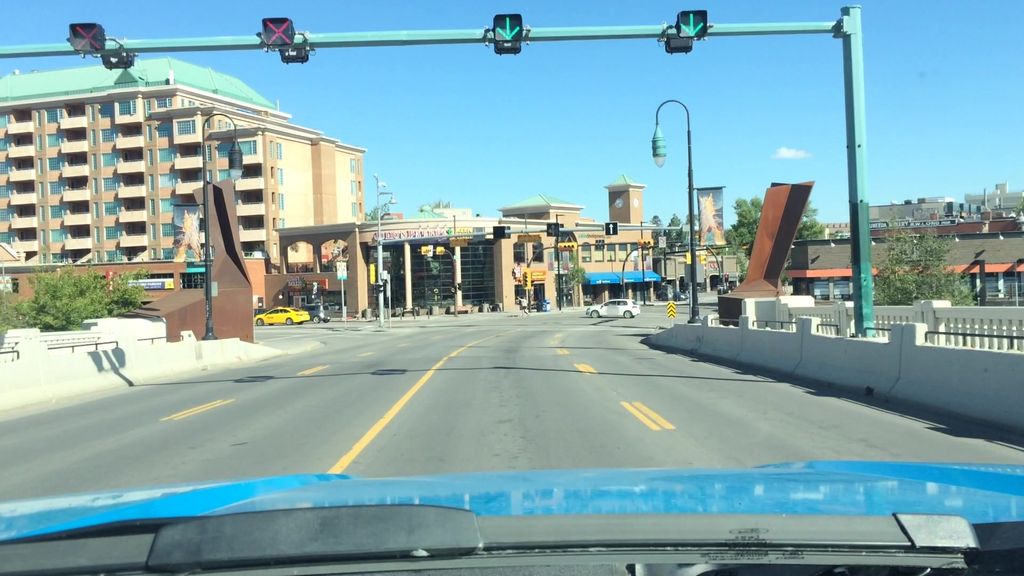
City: calgary